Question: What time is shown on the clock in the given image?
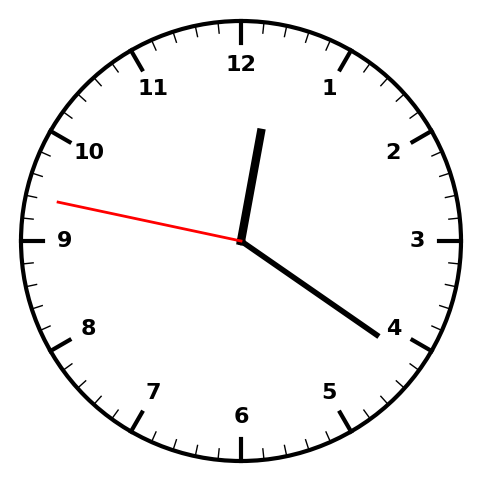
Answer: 12:20:47